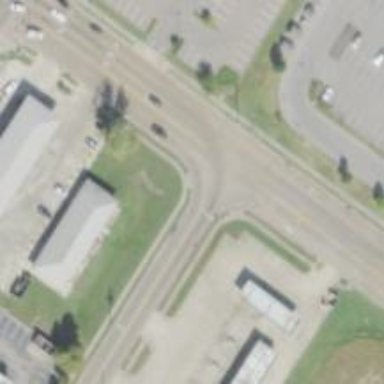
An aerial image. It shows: Road with stop sign.